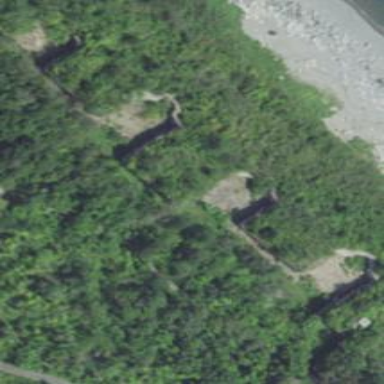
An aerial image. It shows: Historical fort.